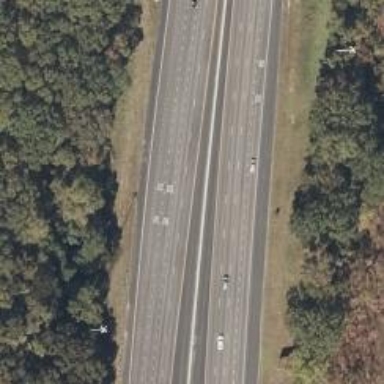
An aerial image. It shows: Asphalt motorway.